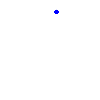
Particle: kaon